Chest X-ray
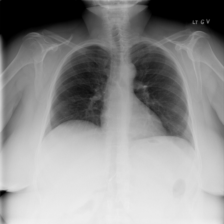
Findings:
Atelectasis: negative
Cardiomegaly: negative
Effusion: negative
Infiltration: negative
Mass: negative
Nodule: negative
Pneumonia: negative
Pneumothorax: negative
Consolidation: negative
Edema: negative
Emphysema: negative
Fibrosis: negative
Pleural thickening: negative
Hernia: negative